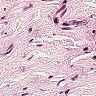
Metastatic tissue present: no